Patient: sex F, age 39
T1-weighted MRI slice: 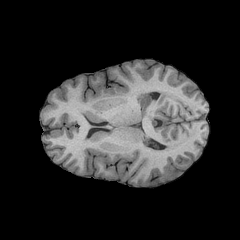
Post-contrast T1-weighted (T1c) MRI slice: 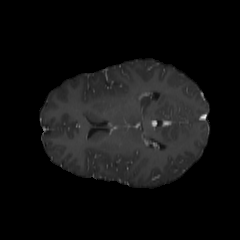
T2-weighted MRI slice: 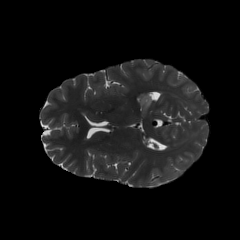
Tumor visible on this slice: yes
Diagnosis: Astrocytoma, IDH-mutant
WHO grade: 4